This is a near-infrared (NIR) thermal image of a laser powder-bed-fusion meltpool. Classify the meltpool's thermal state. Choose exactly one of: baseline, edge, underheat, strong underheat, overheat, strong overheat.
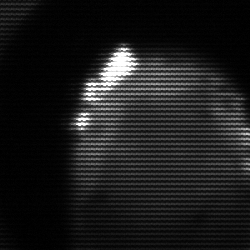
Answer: edge